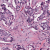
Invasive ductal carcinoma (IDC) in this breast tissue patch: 1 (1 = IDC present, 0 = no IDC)